Field crop: maize
Growth stage: 1
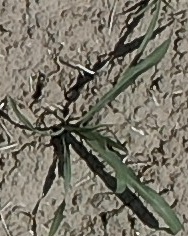
Species: sorghum